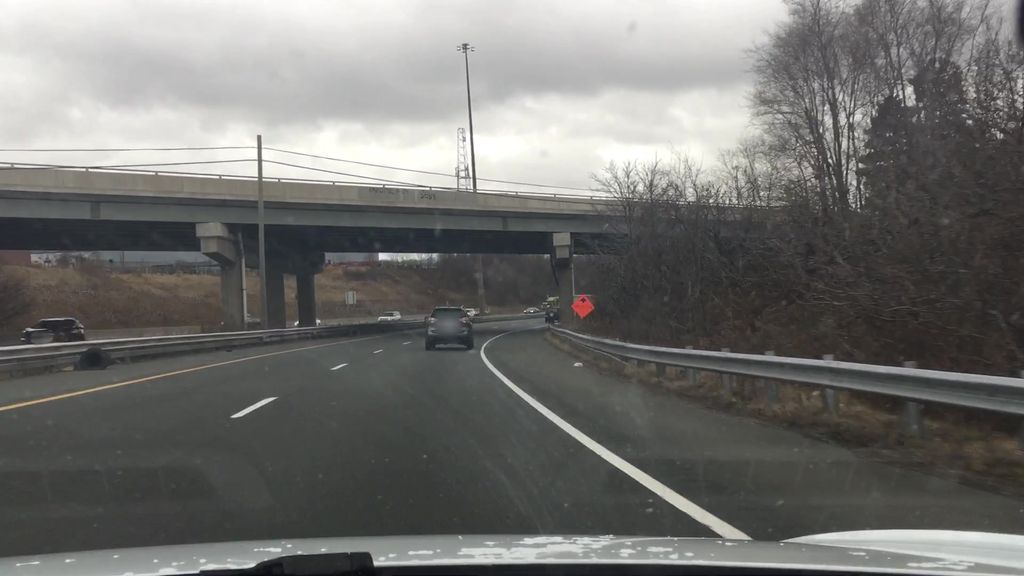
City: hamilton